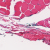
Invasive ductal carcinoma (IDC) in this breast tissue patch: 0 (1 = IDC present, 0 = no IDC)